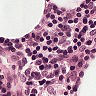
Metastatic tissue present: no